Group 1:
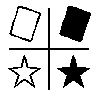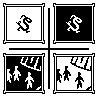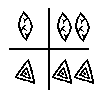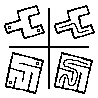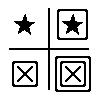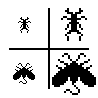
Group 2:
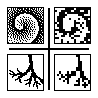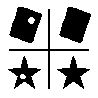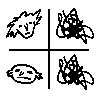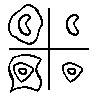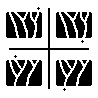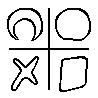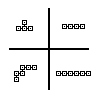
Rule separating the two groups: Reversible transformations vs. non-reversible transformations.
Concepts: convey_enough_information, function
Comments: All examples depict a process that transforms one object into another (two example input-output pairs are provided in every panel). In left-sorted examples, each input corresponds to a unique output, whereas in right-sorted examples, different inputs could potentially lead to the same output. There is a sense in which all the processes described on the right "lose" some amount of the input's information.
Author: Leo Crabbe
Reference: https://en.wikipedia.org/wiki/Injective_function